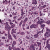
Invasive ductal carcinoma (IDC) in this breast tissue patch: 1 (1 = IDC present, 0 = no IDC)